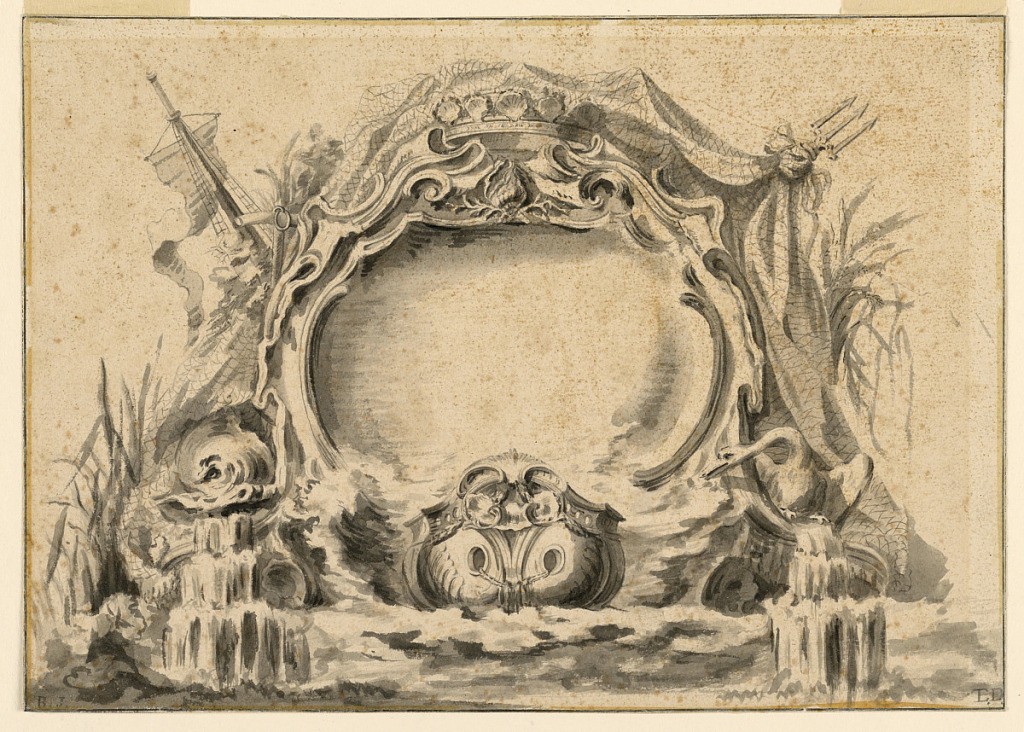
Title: Copy of an escutcheon in one of the fetes publications
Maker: Juste-Aurèle Meissonnier, French, b. Italy, 1695–1750
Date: ca. 1740
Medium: Pen and ink, brush and watercolor on laid paper
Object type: Drawing
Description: Framed with and formed in the bottom center by attributes of the sea such as the prow and mast of a ship, a dolphin, a swan, a fishing net, a trident.